Field crop: maize
Growth stage: 2
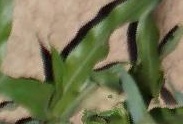
Species: maize